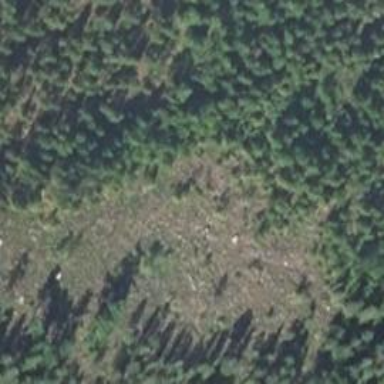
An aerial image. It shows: Clearcut man-made area surrounded by scrub vegetation.